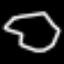
Label: octagon